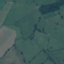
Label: Pasture